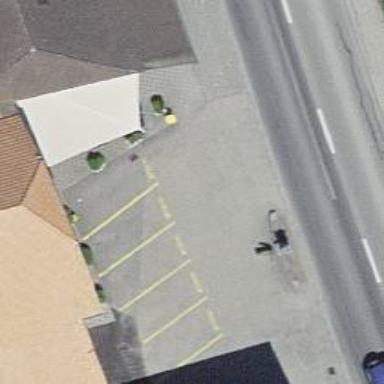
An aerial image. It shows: Restaurant.